Question: I made a user control and placed it in a panel. The user control has its own mouse click event that changes color. If I click on a control on the panel, I want the other controls to be deselected. Like radio buttons. How can I do that?
Here is a picture of my panel. There is both of two user controls is selected.

'''
public partial class list : UserControl
{
void chgtxt(Label lbl, string s)
{
lbl.Text = s;
}
public list()
{
InitializeComponent();
}
private void panel1_MouseClick(object sender, MouseEventArgs e)
{
panel1.BackColor = Color.Yellow;
chgtxt(label1, "Changed");
}
}
'''
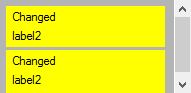
Answer: You can enumerate the panel's children and deselect the ones that aren't the current control:
'''
foreach (list listControl in Parent.Controls.Cast<Control>().OfType<list>())
{
if (list != this)
{
list.Deselect();
}
}
'''
Then you just have to create a 'Deselect()' method on your control:
'''
public void Deselect()
{
// Do whatever to show this control as deselected.
}
'''